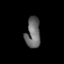
Tissue: prostate
Cell type: Fibroblasts
Senescence score: 0.7787
Nuclear area (px): 438
Mean DAPI intensity: 105.479